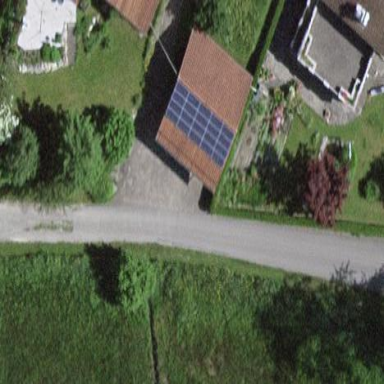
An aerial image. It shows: Garage.